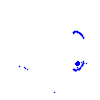
Particle: pion